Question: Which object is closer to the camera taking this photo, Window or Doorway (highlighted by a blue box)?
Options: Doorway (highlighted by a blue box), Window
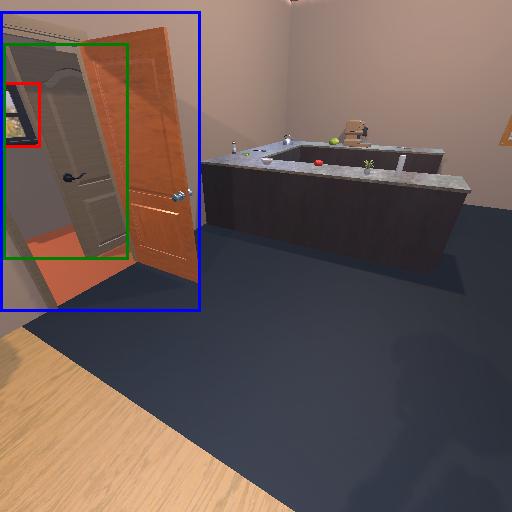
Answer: Doorway (highlighted by a blue box)